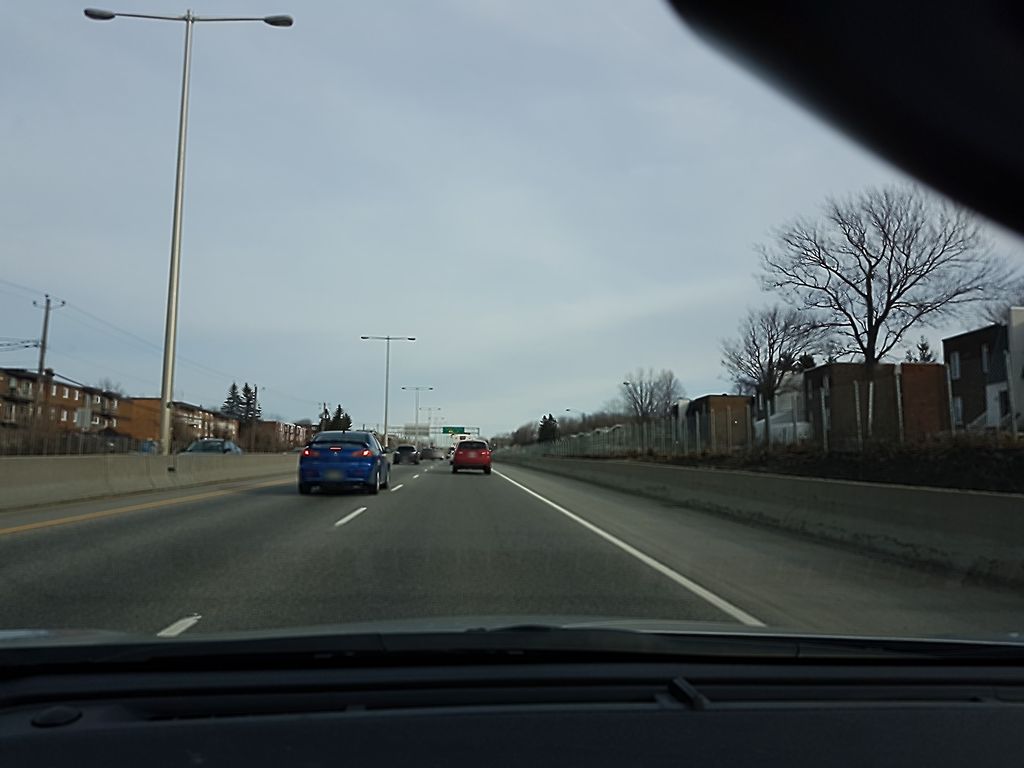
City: quebec_city